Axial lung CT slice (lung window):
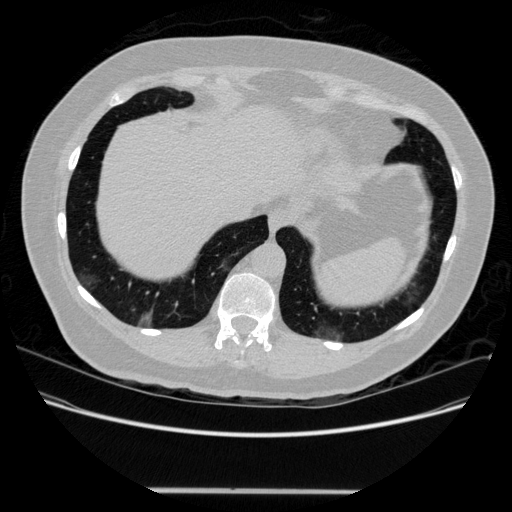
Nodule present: no